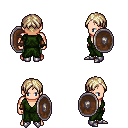
a pixel art fantasy rpg character, male body template, human, light skin, green robe, teal pants, white blonde parted hairstyle, cloth bracers, metal boots, shield, four views (front, back, left, right), 2x2 character sprite sheet, small pixel art, hard edges, no anti-aliasing